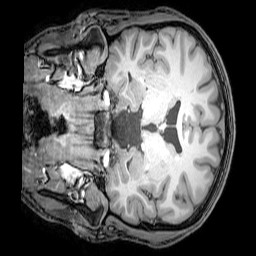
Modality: T1w
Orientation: coronal
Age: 21
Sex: male
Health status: healthy
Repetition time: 0.081 s
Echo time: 0.037 s